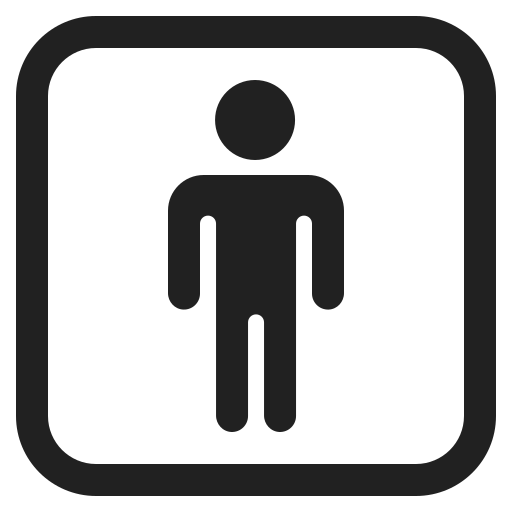
mens room high contrast